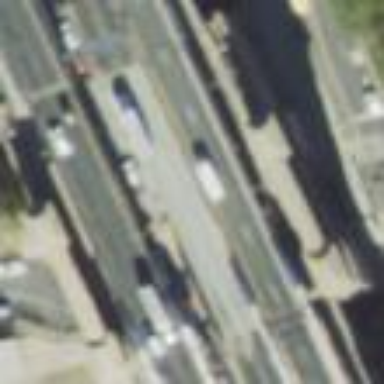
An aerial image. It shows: Bridge supported by pillars.